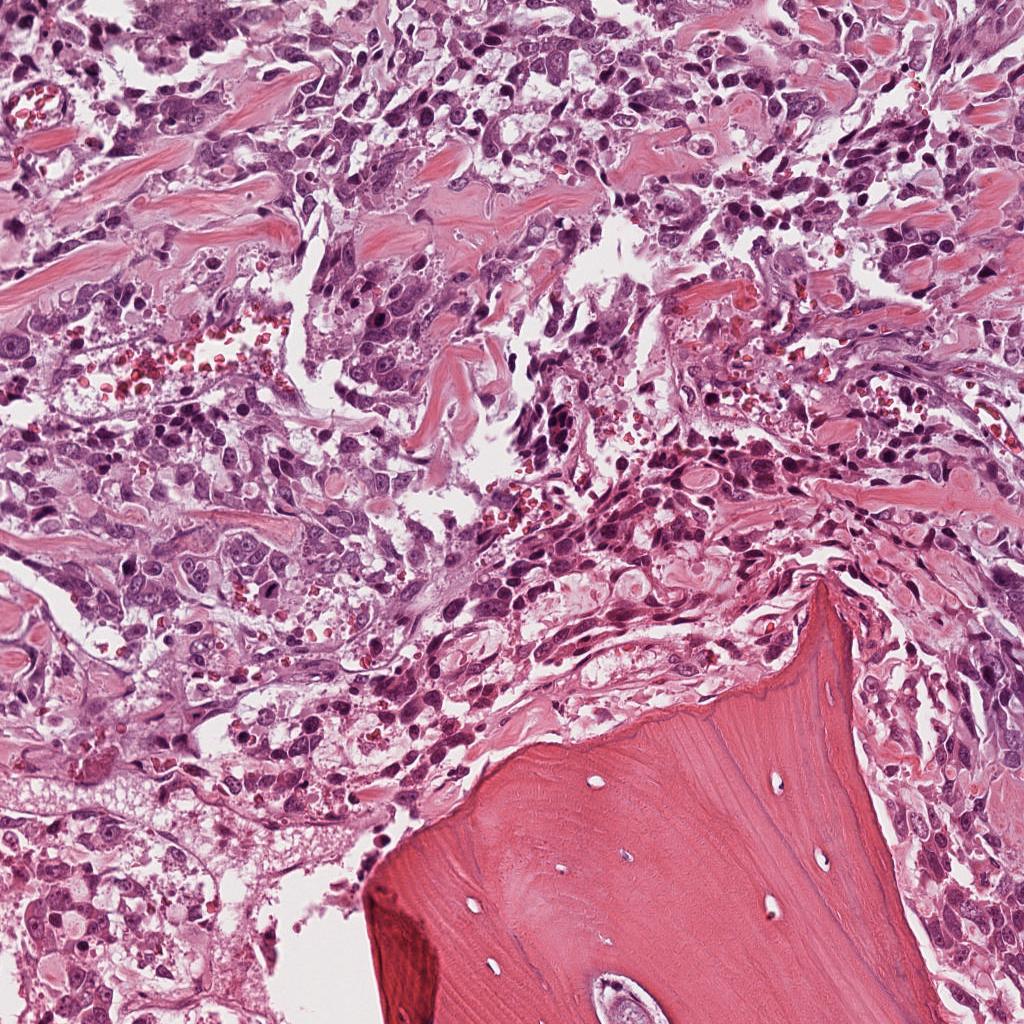
Label: Viable